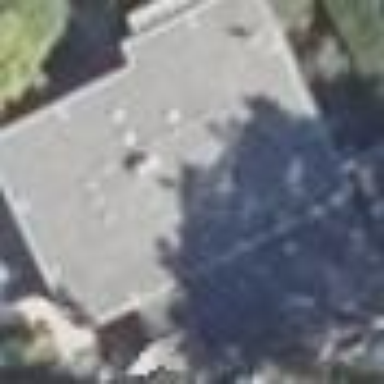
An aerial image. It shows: Detached building with flat roof.